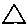
Label: triangle